Field crop: maize
Growth stage: 2
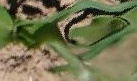
Species: maize